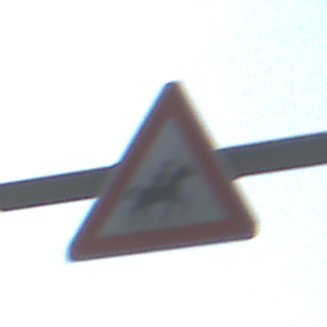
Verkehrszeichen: ReiterLinks
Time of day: MorningAfternoon
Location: Outdoor (Suburban)
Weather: PartlyCloudy
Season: NotSpecified
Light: Natural